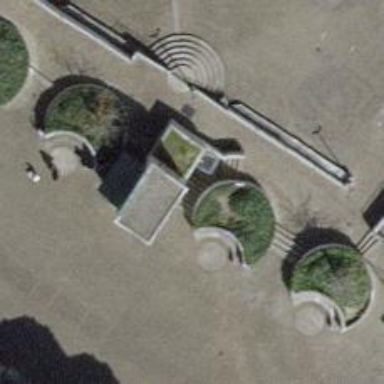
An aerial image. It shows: Set of concrete steps.